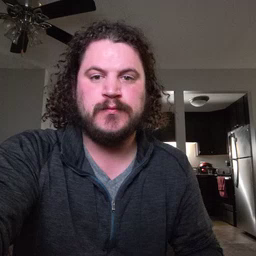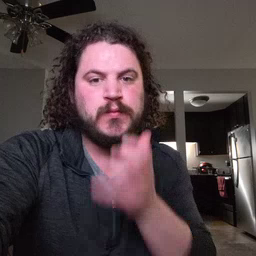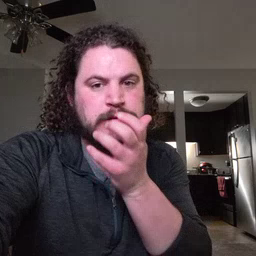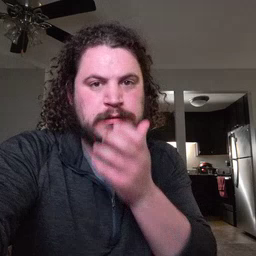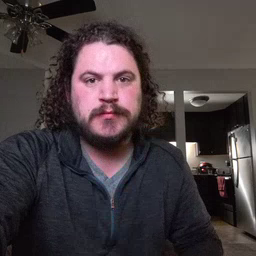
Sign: grass